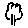
Label: tree